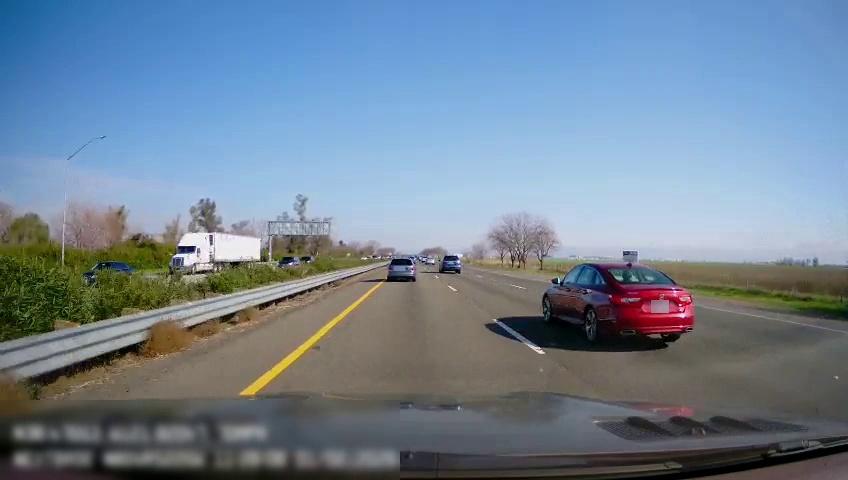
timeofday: Day
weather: Sunny
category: Drivable Space
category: Vehicles | Truck
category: Vehicles | Car
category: Vehicles | SUV
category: Vehicles | SUV
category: Vehicles | SUV
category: Vehicles | Car
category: Vehicles | SUV
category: Lanes | Current Lane
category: Lanes | Current Lane
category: Lanes | Alternate Lane
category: Lanes | Alternate Lane
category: Traffic | Signs